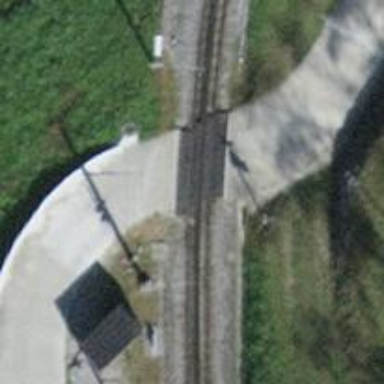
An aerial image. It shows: Level crossing along the railway.